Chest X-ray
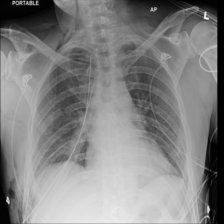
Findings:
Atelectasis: negative
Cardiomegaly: negative
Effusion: negative
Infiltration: negative
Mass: negative
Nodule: negative
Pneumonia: negative
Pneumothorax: positive
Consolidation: negative
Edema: negative
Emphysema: negative
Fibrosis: negative
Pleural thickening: negative
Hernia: negative